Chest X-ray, PA view. Patient: 42 years old, sex F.
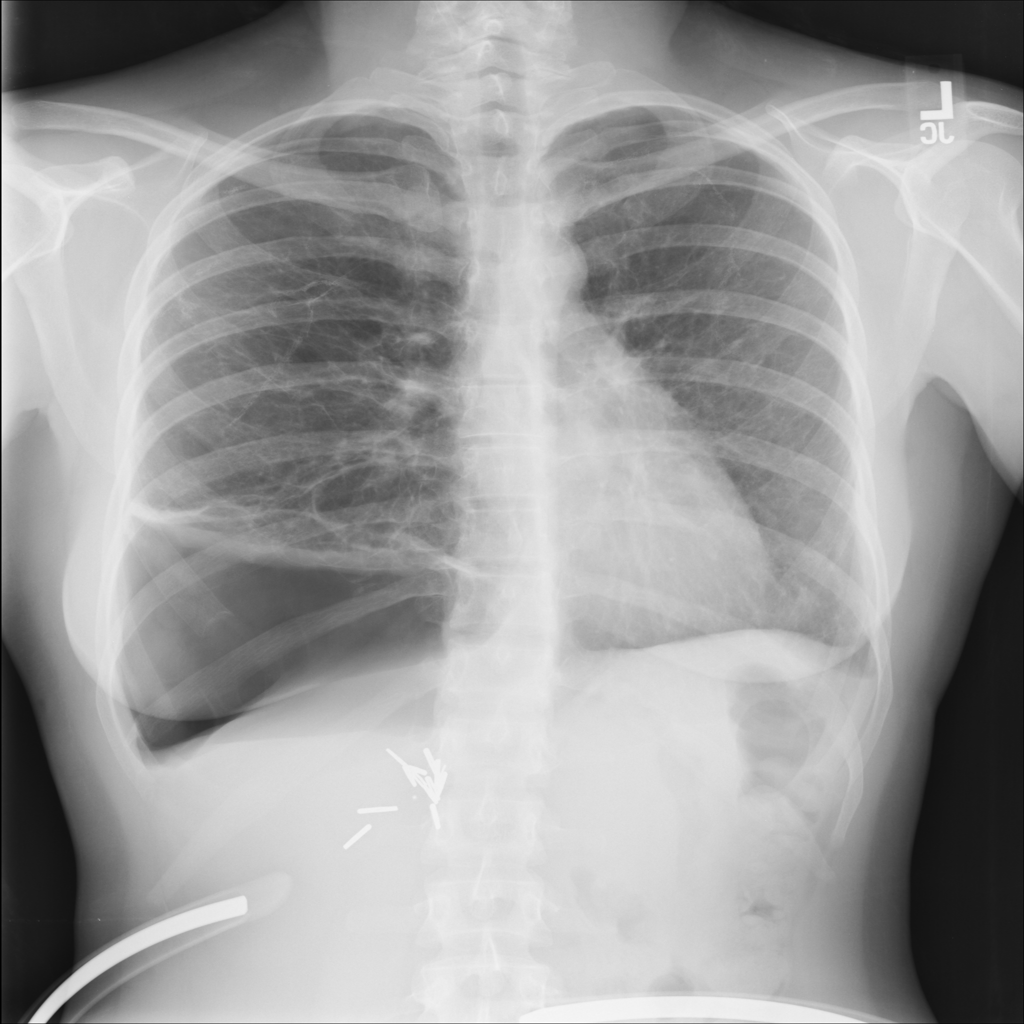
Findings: Pneumothorax